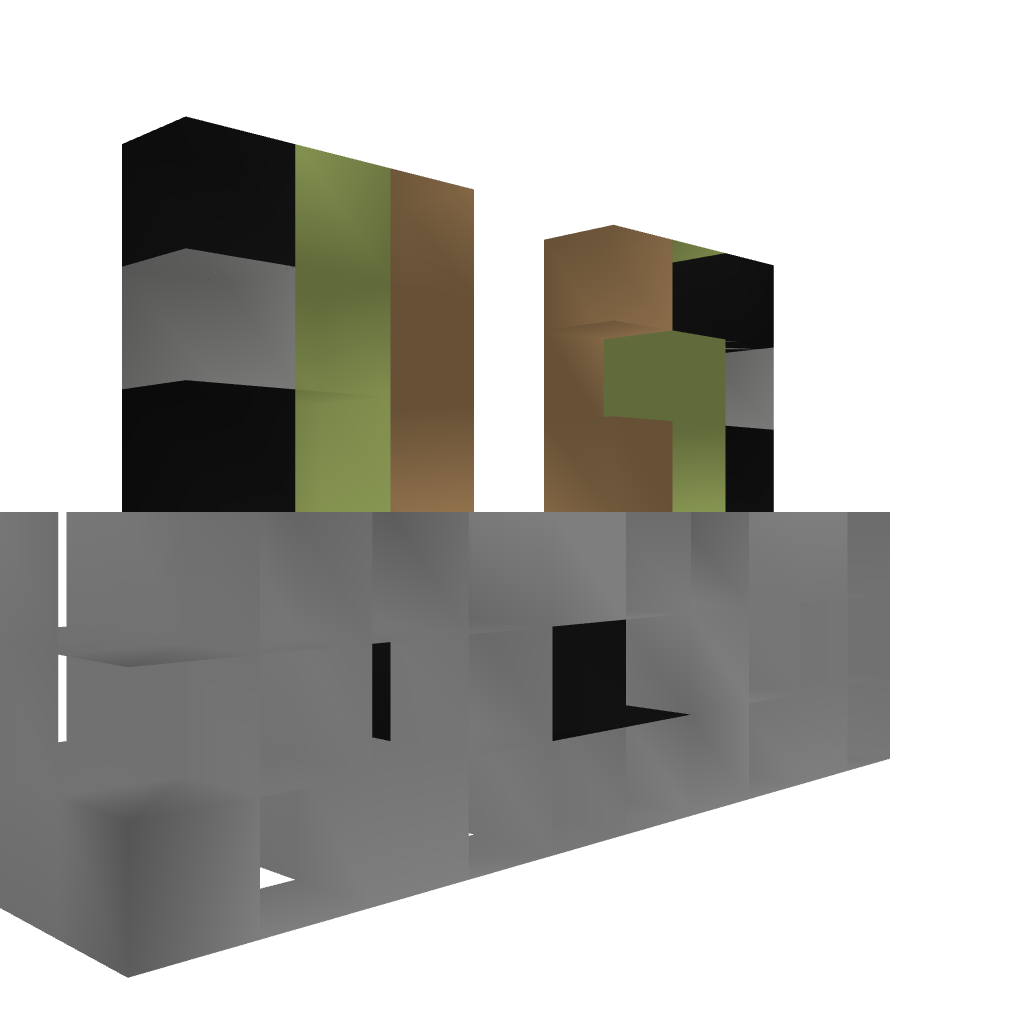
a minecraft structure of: Automatic Door